Question: I'm creating two divs next to each other using code I found on another thread. The problem is that the first div should have a fixed value and the second should just fill the rest, but it seems like it just removes the second div when I'm trying to give it a percentage:
'''
#wrapper {
width: 100%;
overflow: auto; /* so the size of the wrapper is alway the size of the longest content */
height: 150px;
margin-bottom: 10px;
overflow-y:hidden;
overflow-x:hidden;
border-radius: 10px;
background-color: #f1f2f4;
}
#first {
float: left;
width: 150px;
height:150px;
}
#second {
width:100%;
height:150px;
float:left;
padding: 1.5em;
}
'''
'''
<div id="wrapper">
<div id="first">Stack Overflow is for professional and enthusiast programmers, people who write code because they love it.</div>
<div id="second">When you post a new question, other users will almost immediately see it and try to provide good answers. This often happens in a matter of minutes, so be sure to check back frequently when your question is still new for the best response.</div>
</div>
'''
Image:

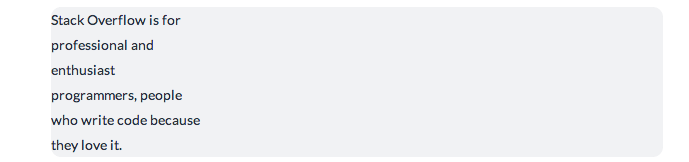
Answer: Why the problem occurs:
You have '#second { width:100%; }'. This means that both elements won't fit next to each other since the second one will need the full width of the container. But the first element already takes all the height, and you have 'overflow: hidden;' so the second one goes out of the container (below) and is not visible at all. Just to see where it went you can reduce the height of the first item a bit (say from 150px to 120px).
---
Your layout can very easily and intuitively be achieved with 'flex-box' instead of floats. All modern browsers support it now.
'''
#wrapper {
width: 100%;
margin-bottom: 10px;
overflow:hidden;
border-radius: 10px;
background-color: #f1f2f4;
display: flex;
}
#first {
width: 150px;
height:150px;
flex-grow: 0;
flex-shrink: 0;
}
#second {
width:100%;
height:150px;
padding: 1.5em;
}
'''
'''
<div id="wrapper">
<div id="first">
Lorem ipsum whatever I'm writting in here.
</div>
<div id="second">
Lorem ipsum whatever I'm writting in here.
Lorem ipsum whatever I'm writting in here.
Lorem ipsum whatever I'm writting in here.
</div>
</div>
'''